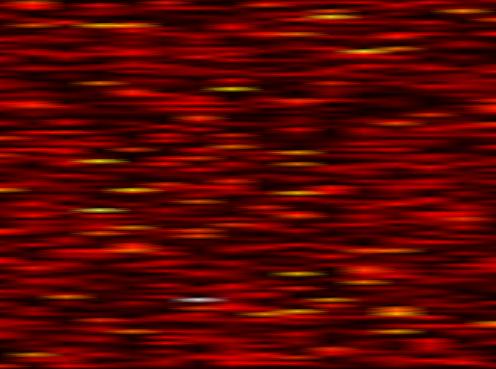
Label: OFDM